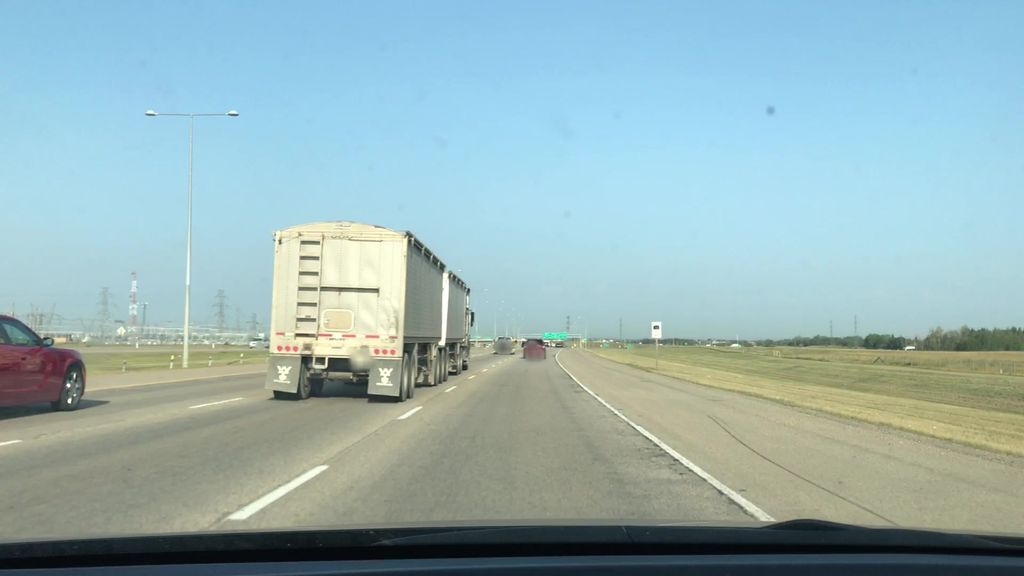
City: edmonton